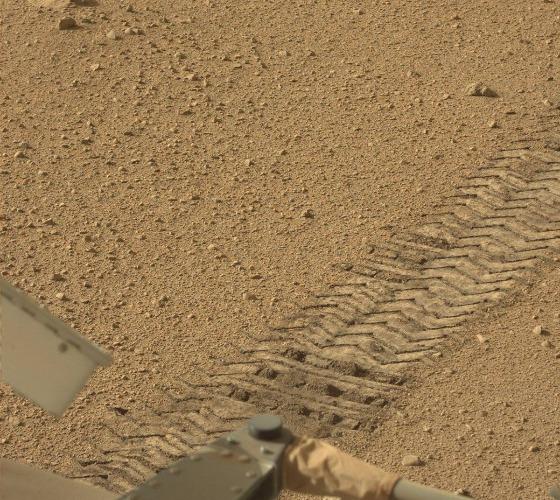
Terrain classes present: Background, Gravel / Sand / Soil, Rock, Shadow, Track